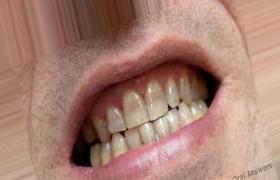
Condition: Tooth Discoloration